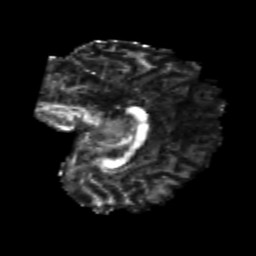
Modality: FA
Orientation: sagittal
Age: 24
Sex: female
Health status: healthy
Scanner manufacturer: philips
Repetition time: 7.39 s
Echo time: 0.08599 s